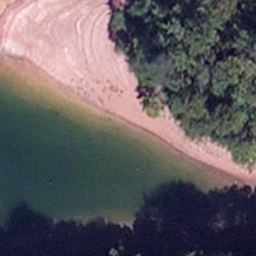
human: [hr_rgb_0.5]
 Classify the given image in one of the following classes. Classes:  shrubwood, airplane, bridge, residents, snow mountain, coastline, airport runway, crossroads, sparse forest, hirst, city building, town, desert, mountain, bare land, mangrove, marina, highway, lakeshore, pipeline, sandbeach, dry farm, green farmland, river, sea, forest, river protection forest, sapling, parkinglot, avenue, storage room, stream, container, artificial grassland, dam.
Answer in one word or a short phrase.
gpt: lakeshore